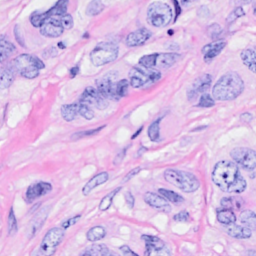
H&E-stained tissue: Breast